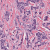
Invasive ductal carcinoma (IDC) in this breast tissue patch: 1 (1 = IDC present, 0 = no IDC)